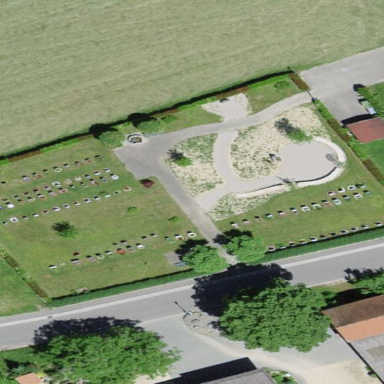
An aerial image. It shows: Cemetery.